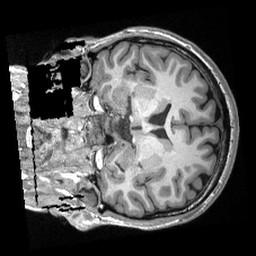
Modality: T1w
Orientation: coronal
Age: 22
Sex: male